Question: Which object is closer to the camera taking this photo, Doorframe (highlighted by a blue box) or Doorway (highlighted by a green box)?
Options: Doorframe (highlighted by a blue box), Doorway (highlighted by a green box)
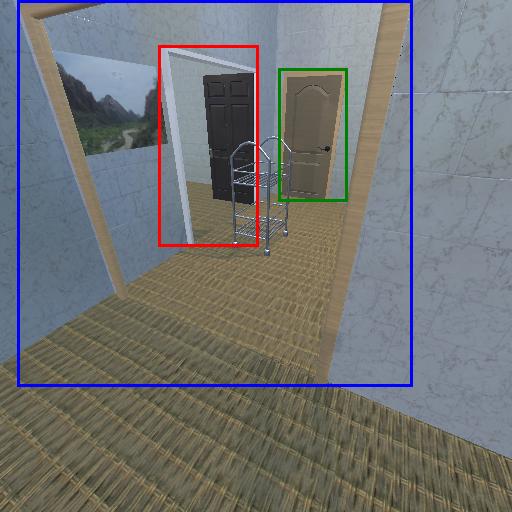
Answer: Doorframe (highlighted by a blue box)